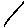
Label: line